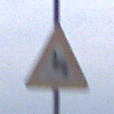
Verkehrszeichen: DoppelkurveZunaechstLinks
Umgebung: Outdoor, Nature
Tageszeit: MorningAfternoon
Wetter: Overcast
Licht: Natural
Jahreszeit: NotSpecified
Kontrast: LowContrast